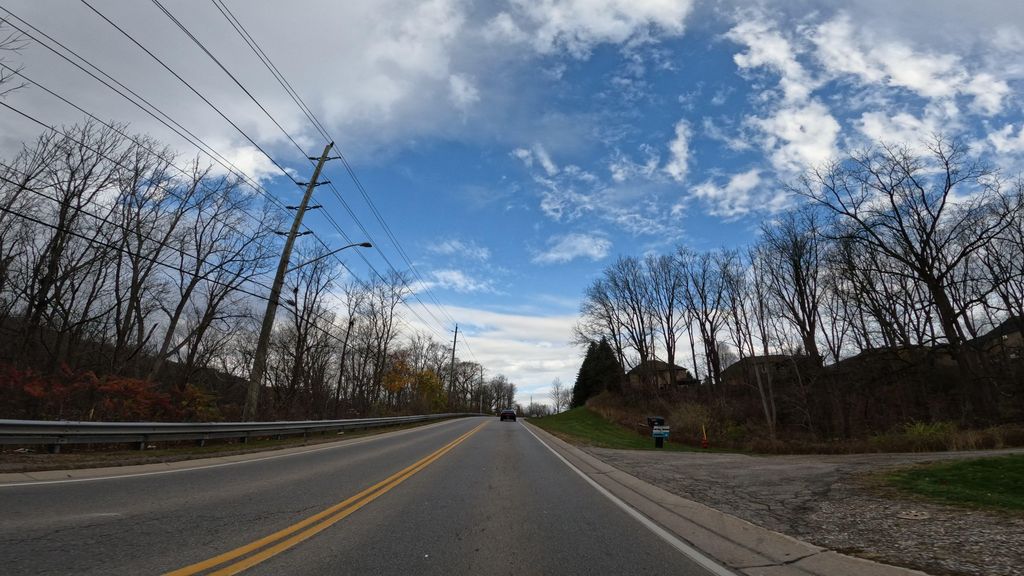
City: hamilton